Brain MRI, t1w sequence, axial 2D slice.
Patient: age 44, sex F, weight 96 kg, height 1.95 m
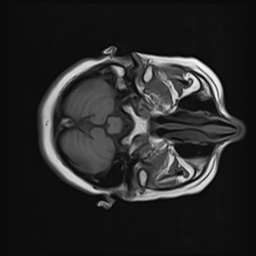